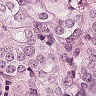
Metastatic tissue present: yes